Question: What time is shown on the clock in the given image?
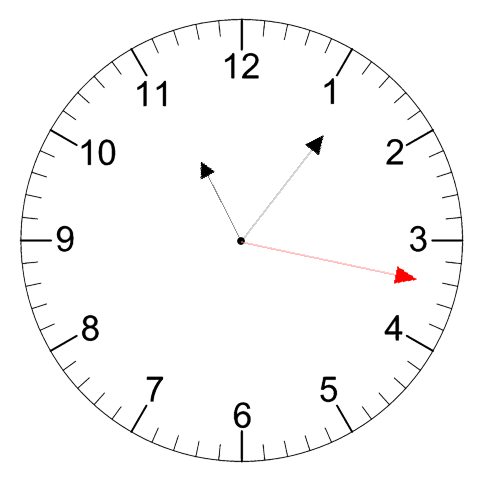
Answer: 11:06:17